Field crop: tomato
Growth stage: 2
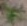
Species: solanum